Question: I have an asp.net page, which is taking long time to show up. So i tried Tracing.
The result which i got is attached here. The trace shows tat page takes 5 seconds to complete the execution, where as firebug shows that the server has taken 12 seconds to complete to give the response.
Could someone pls help me to find which of the component is taking the remaining 7 seconds.
This issue happens only if I open the page after a long interval(say 30 mins). If I open the page within 5 mins, the trace timea and the firbug time are same.
The session creation is happening withing the PageLoad of the page.
I dont think applicaiton start would be executed if the IIS goes idle for 30 mins. If so, please help how to check if application start is executed for the page hit.(like how to put tracing in global.ascx or so)
Project Specifications: ASP.NET 3.5 Website Project, running in IIS 7.
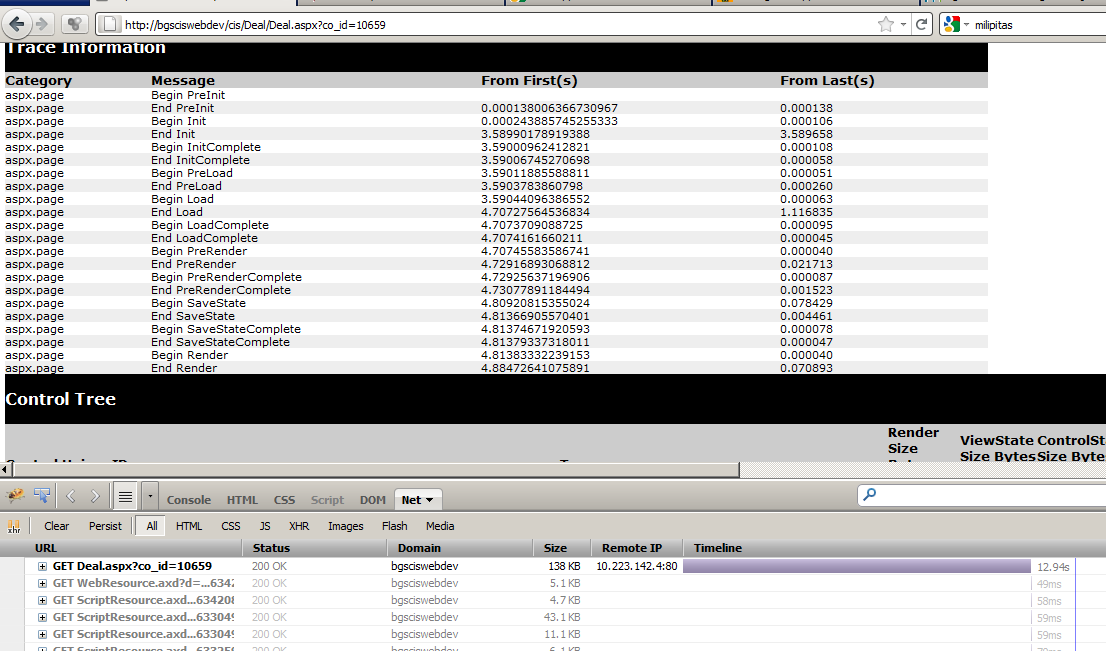
Answer: Impossible to say exactly without knowing what you do in the application/session initialization methods but it looks like when the Application is Started or a new session is started something is taking some execution time and following requests take less because the application is already hot.
if you could move to .NET 4 there are built-in systems to keep the application hot so it will always be active and that long waiting time would not happen after 30 minutes, see here for more details: <URL>
Even if you want to stay on .NET 3.5 and you do not have that feature for you, there could still be ways to keep alive the application, searching on SO or Google you will find tens of ways and articles...
anyway in case you are doing too much data loads on session start or application start, you should probably review that parts and see if that is really absolutely required in that place, in case it can be fixed there without any other issues, then you won't need any Auto Start or keep alive at all.